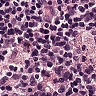
Metastatic tissue present: no